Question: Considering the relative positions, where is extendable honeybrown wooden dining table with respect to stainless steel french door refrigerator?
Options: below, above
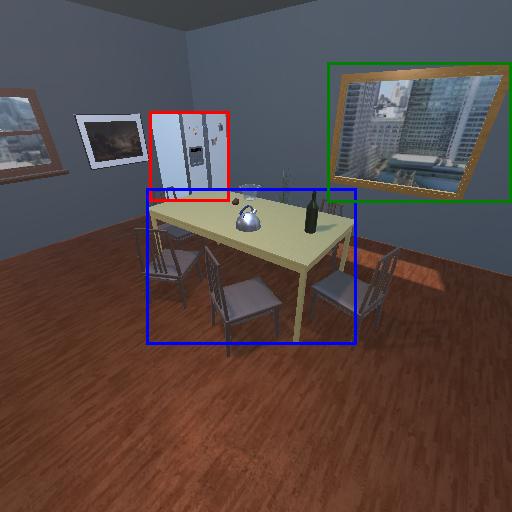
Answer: below